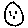
Label: circle